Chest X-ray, AP view. Patient: 61 years old, sex M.
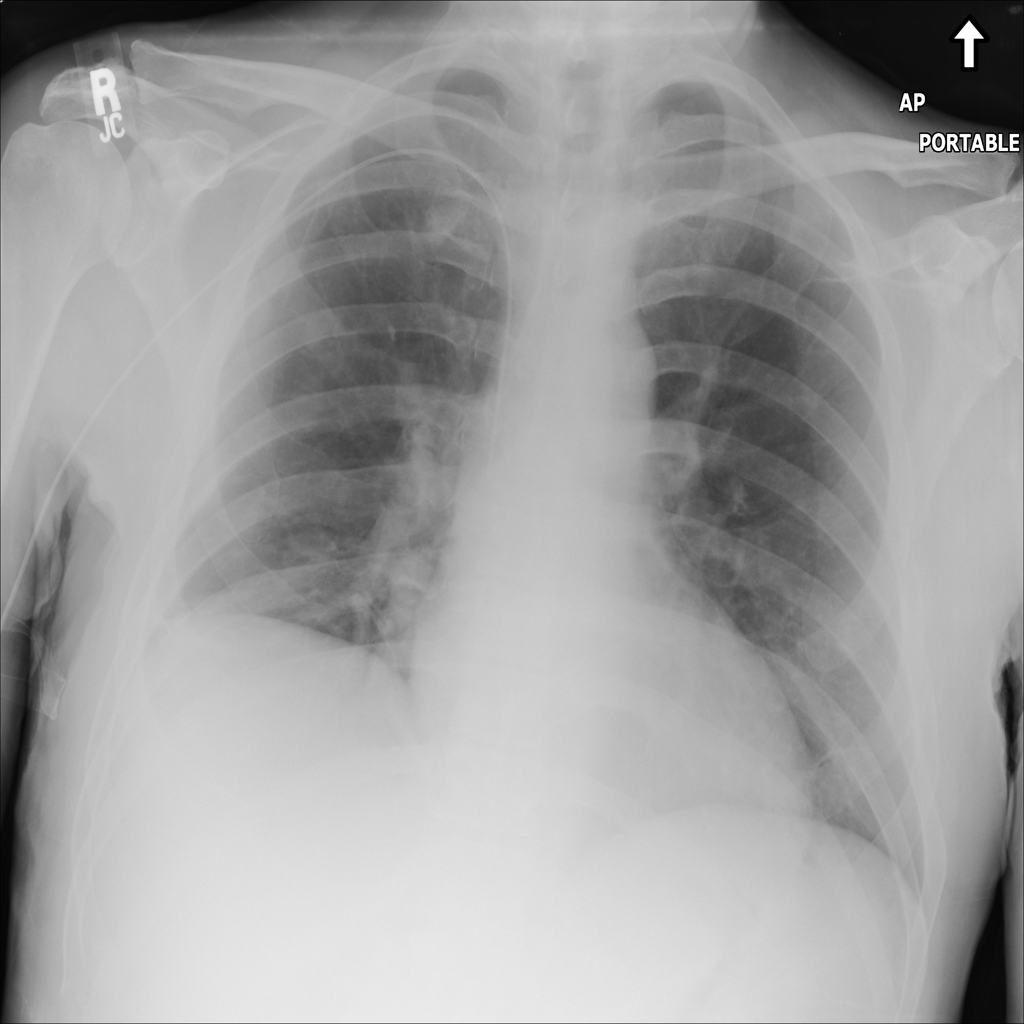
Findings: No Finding